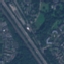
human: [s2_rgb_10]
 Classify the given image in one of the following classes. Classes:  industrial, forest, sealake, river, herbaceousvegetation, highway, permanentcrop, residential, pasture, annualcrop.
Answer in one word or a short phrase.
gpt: Highway